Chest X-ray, PA view. Patient: 30 years old, sex F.
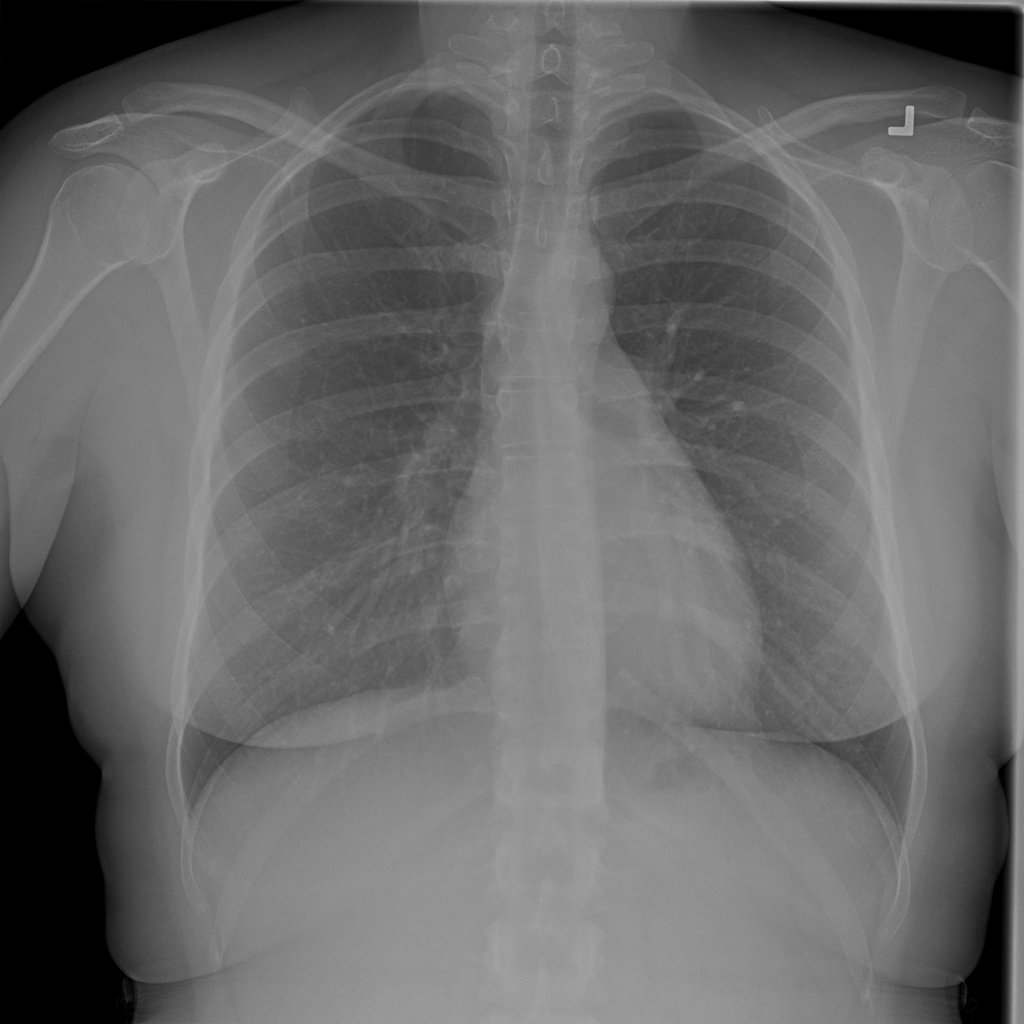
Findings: No Finding